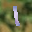
Label: 1